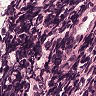
Metastatic tissue present: no